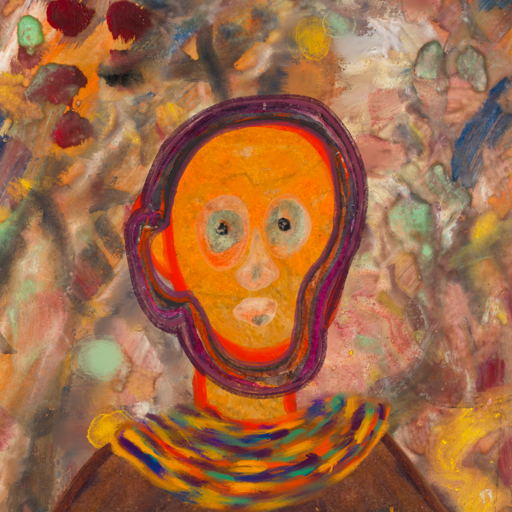
Background: Mother_And_Son_Mother, Head And Neck Front: Sisters, Face Front: Childish, Bust: Comrade, Hair Front: Hypocrite, Head Accessory: Blank, Second Necklace: An_Impression_2, Necklace: Blank, Baby: Blank